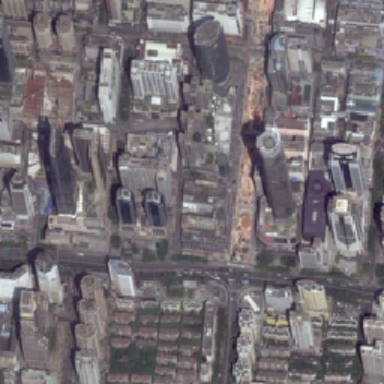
The main road runs through the entire business district .